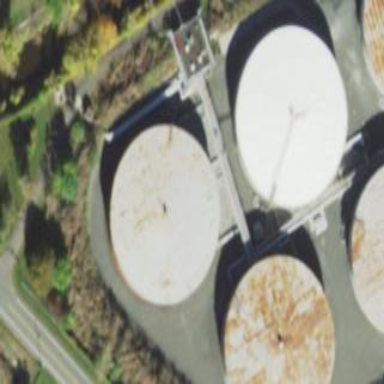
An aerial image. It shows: Silo.